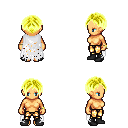
a pixel art fantasy rpg character, female body template, human, tanned skin, white tattered cape, gold greaves, gold parted hairstyle, bracelets, black shoes, four views (front, back, left, right), 2x2 character sprite sheet, small pixel art, hard edges, no anti-aliasing